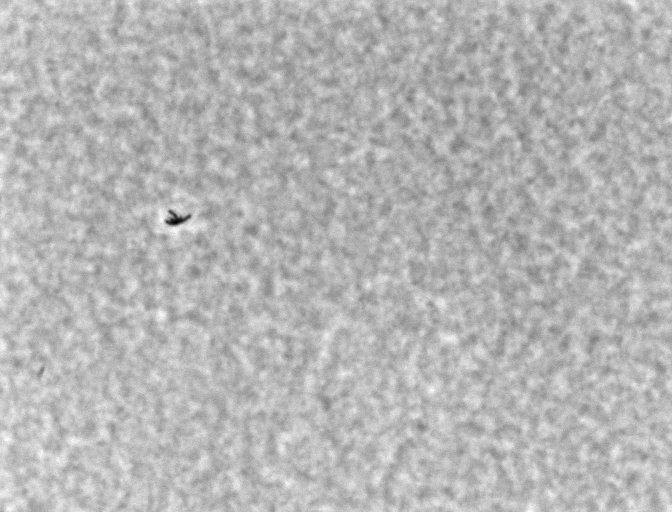
Phase contrast microscopy, 60x objective, 3 h incubation